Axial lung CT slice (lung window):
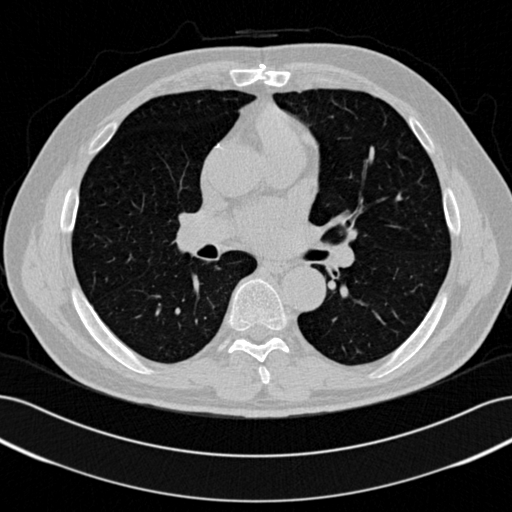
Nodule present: no